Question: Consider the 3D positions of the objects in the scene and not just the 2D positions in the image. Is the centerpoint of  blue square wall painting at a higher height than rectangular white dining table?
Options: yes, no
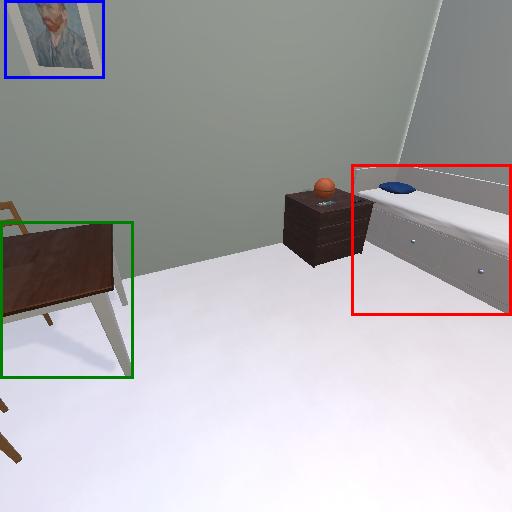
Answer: yes